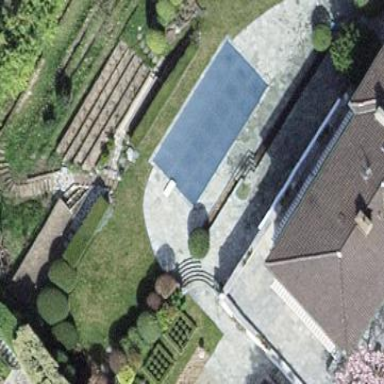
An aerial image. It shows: Swimming pool located in leisure land.